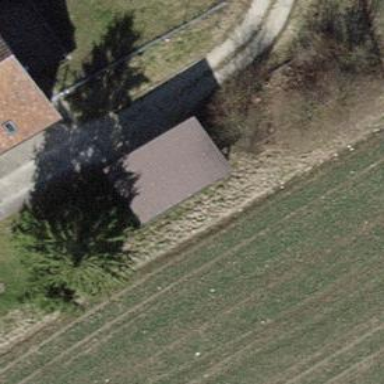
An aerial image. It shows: Garage building.